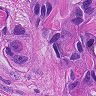
Metastatic tissue present: yes